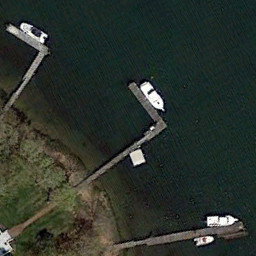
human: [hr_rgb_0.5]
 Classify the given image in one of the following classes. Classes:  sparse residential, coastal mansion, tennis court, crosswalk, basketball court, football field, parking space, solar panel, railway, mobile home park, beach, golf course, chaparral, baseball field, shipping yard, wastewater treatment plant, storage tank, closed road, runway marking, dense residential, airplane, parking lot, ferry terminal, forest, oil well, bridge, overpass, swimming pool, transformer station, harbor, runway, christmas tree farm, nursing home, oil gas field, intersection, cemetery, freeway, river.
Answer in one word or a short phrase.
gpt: ferry terminal